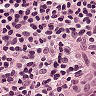
Metastatic tissue present: no